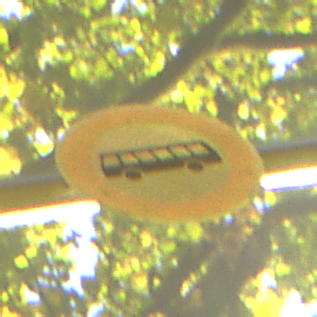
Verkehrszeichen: VerbotKraftomnibusse
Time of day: SunriseSunset
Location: Outdoor (Nature)
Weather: PartlyCloudy
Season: NotSpecified
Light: Natural